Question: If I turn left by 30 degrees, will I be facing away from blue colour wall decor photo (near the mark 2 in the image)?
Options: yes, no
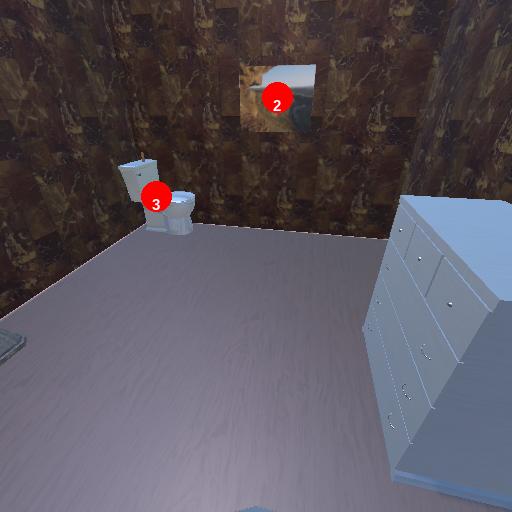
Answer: yes